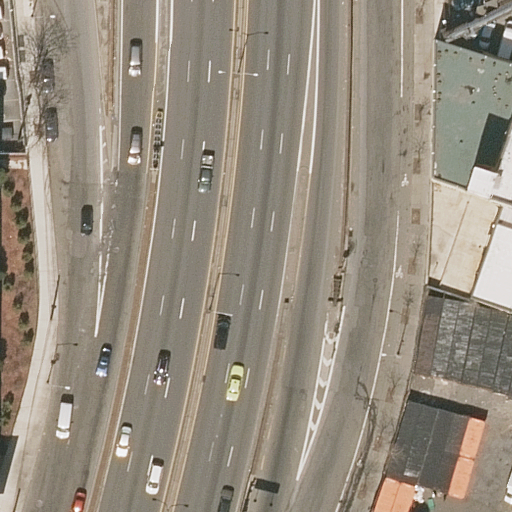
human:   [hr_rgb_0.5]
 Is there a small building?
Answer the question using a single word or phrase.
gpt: no

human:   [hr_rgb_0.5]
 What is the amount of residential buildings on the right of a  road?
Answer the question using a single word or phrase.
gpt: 1

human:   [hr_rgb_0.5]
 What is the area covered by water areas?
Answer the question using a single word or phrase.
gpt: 0m2

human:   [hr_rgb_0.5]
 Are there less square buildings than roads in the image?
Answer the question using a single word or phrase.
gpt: yes

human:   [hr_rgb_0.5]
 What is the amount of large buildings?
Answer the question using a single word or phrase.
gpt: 1

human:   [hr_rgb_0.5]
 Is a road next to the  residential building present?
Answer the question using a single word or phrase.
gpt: yes

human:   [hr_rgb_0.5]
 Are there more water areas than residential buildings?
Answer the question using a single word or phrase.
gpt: no

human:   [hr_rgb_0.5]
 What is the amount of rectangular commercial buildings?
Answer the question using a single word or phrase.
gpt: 0

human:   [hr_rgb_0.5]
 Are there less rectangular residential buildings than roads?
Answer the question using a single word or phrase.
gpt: yes

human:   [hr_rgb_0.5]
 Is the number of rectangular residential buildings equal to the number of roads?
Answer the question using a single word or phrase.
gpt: no

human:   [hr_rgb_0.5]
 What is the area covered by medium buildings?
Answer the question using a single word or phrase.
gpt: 0m2

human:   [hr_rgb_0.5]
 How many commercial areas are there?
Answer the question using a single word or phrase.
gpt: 0

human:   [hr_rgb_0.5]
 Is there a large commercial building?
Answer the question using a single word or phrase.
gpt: no

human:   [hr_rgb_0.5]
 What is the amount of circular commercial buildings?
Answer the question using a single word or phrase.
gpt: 0

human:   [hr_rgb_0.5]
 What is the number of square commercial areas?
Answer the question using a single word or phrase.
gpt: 0

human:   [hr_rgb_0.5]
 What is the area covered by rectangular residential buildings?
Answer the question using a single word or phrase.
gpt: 818m2

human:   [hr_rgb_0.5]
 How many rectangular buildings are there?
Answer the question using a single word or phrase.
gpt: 1

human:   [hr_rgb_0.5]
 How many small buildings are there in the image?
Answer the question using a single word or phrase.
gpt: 0

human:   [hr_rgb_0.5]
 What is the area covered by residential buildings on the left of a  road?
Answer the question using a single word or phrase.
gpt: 0m2

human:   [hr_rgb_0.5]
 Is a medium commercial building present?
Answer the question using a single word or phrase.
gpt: no

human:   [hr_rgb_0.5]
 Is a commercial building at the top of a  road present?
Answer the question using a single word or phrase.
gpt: no

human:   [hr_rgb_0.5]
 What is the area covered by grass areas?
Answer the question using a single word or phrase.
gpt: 0m2

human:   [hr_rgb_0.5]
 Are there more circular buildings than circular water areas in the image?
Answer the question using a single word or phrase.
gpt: no

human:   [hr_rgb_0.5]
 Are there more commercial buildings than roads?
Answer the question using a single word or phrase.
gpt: no

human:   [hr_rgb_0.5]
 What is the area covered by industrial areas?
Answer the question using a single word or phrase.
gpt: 0m2

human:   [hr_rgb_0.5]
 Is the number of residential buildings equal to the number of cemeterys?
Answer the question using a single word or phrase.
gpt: no

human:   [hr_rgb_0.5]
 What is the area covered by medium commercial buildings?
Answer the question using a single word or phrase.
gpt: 0m2

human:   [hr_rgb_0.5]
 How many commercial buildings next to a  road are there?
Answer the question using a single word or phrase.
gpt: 0

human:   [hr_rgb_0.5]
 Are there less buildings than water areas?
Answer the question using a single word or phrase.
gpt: no

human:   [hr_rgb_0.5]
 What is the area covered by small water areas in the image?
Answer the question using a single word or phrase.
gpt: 0m2

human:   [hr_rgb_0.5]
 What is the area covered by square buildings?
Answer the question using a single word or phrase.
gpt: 0m2

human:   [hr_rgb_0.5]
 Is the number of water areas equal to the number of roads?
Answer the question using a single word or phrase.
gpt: no

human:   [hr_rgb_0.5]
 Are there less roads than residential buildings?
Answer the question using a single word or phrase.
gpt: no

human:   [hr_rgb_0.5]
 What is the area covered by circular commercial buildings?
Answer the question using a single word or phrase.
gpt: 0m2

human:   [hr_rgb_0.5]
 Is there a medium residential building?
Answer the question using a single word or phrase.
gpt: no

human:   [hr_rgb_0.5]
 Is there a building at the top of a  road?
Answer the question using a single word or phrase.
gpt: yes